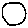
Label: circle